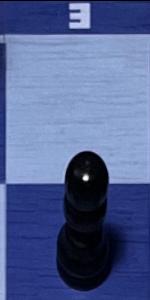
Label: Pawn_Black